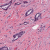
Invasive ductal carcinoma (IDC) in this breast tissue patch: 1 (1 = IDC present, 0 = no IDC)